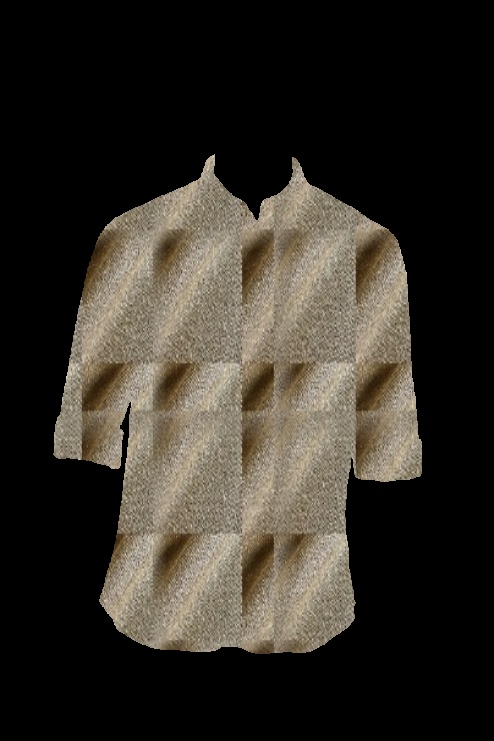
tan multi patchwork tee